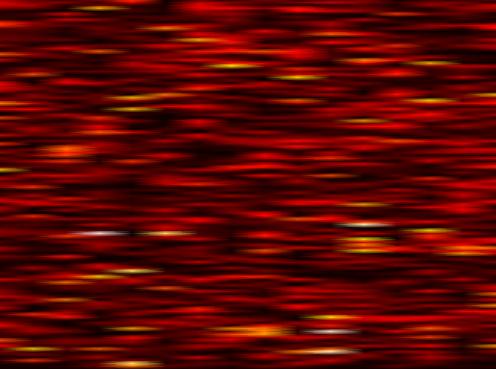
Label: FBMC